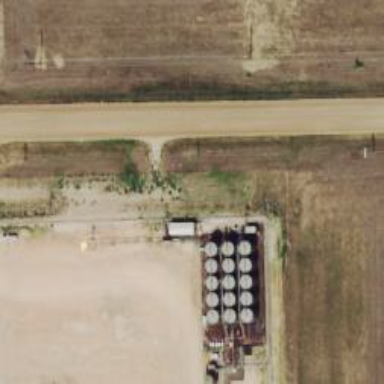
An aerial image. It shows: Storage tank that is man-made.